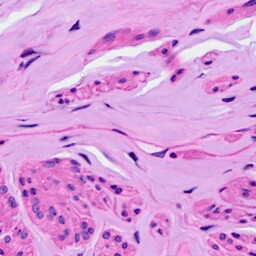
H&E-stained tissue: Ovarian